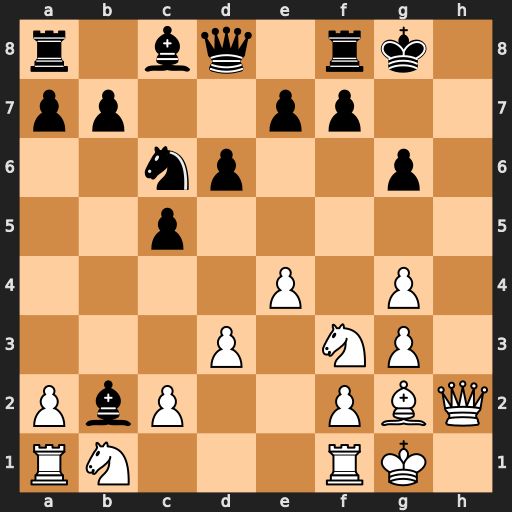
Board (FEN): r1bq1rk1/pp2pp2/2np2p1/2p5/4P1P1/3P1NP1/PbP2PBQ/RN3RK1
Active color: w
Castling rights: -
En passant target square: -
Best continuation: Ng5 Kg7 Qh7+